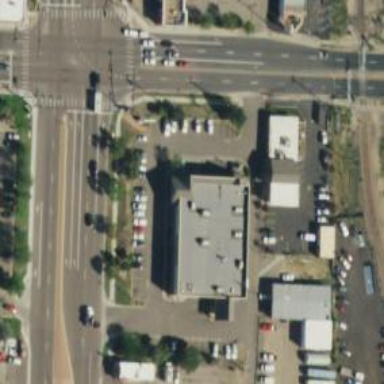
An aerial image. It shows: Pharmacy providing healthcare services.